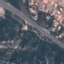
Label: Highway